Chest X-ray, AP view. Patient: 20 years old, sex F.
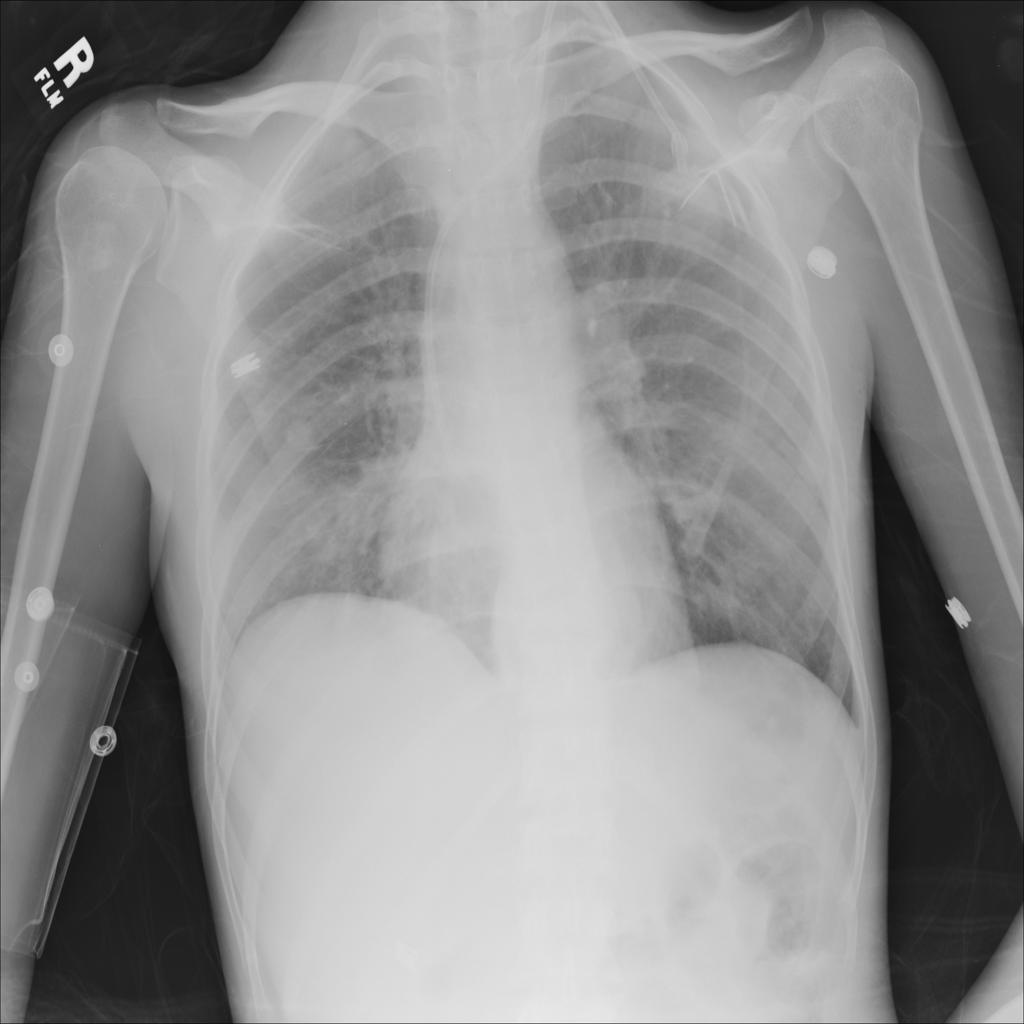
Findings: Mass